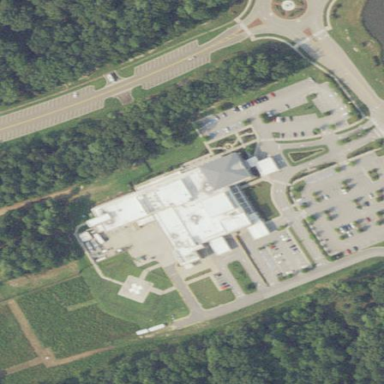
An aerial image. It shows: Hospital building.